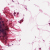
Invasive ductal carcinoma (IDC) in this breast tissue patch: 0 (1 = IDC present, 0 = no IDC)